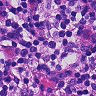
Metastatic tissue present: no